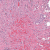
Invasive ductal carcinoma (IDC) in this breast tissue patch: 0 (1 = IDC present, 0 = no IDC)